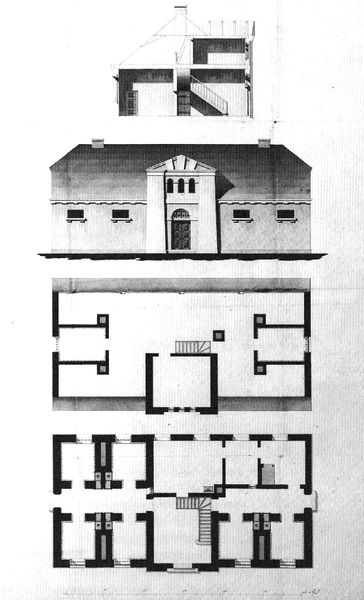
Titel: Vorschlag Hansens für das Gefängnis in Plön
Künstler: Christian Frederik Hansen
Schlagwörter: fenster, frankreich, raum, schwarz, säulen, tür, zeichnung, zimmer, dach, gebäude, haus, architektur, front, schornstein, stock, vorbau, ansicht, bogen, giebel, schornsteine, graphik, türe, pilaster, rundbogen, treppe, treppen, hoch, tor, wände, eingang, buch, archtektur, stockwerk, schnitt, seite, revolution, schwarzweiß, räume, entwurf, dreiecksgiebel, portal, mauern, treppenhaus, plan, konsole, bau, pfeile, nen, grundriss, bauwerk, zwei stockwerke, aufriss, projekt, utopie, nutzen, schronstein, bemaßung, pfeilen, hausplan, rauchfang, maßlinie, goldenes dreieck, ampir